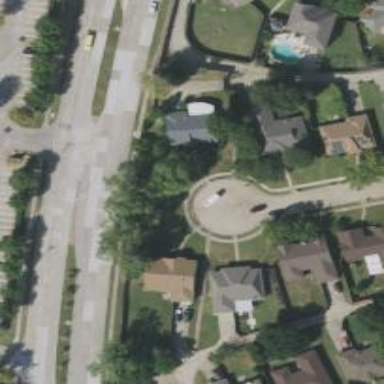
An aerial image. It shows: Circle-shaped turning circle on the road.